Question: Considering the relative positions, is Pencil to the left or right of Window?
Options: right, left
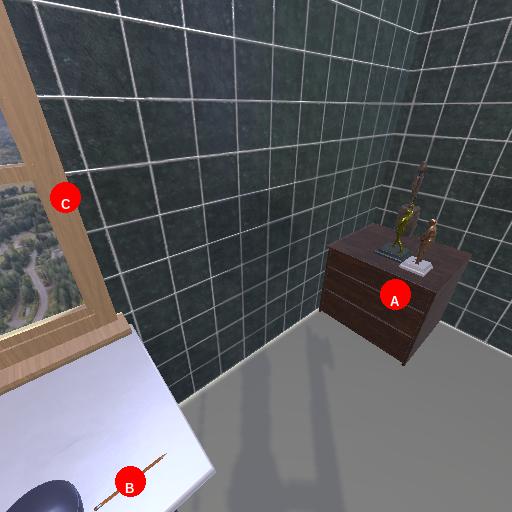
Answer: right